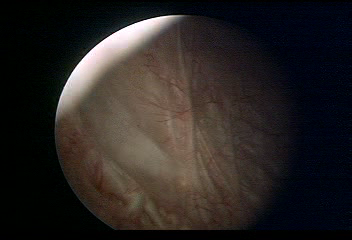
Modality: WLC
Class: Normal mucosa
Bladder cancer association: No